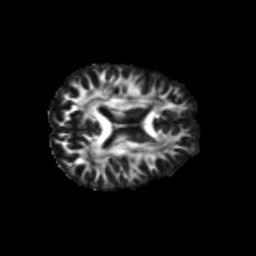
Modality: FA
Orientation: axial
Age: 28
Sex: female
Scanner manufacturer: siemens
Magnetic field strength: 3 T
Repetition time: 1.8 s
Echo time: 0.07 s